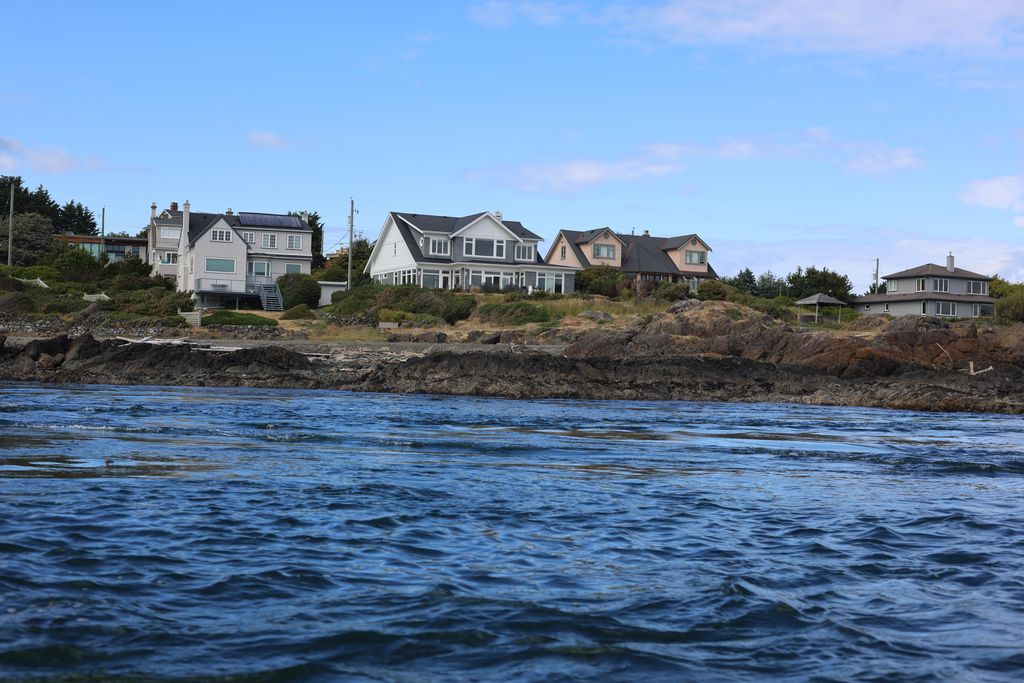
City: victoria